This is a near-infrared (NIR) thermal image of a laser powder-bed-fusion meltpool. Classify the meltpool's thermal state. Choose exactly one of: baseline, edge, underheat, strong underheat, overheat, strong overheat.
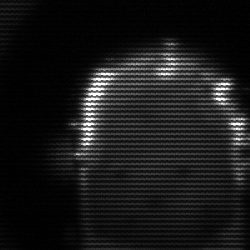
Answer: baseline